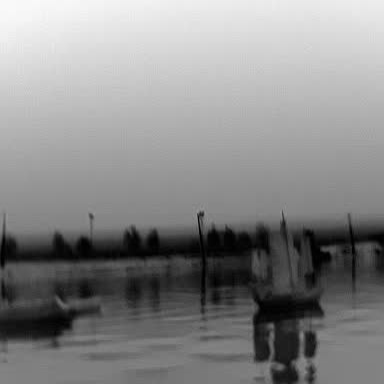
There are three objects shown in the infrared image, including a sailboat, a container_ship, and a liner.